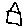
Label: house